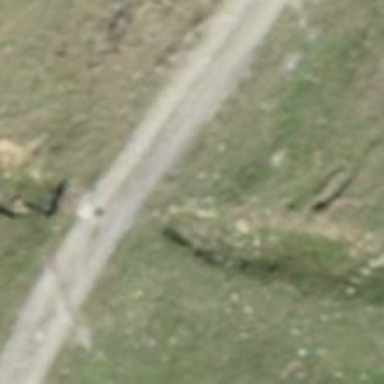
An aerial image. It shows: Culvert tunnel.